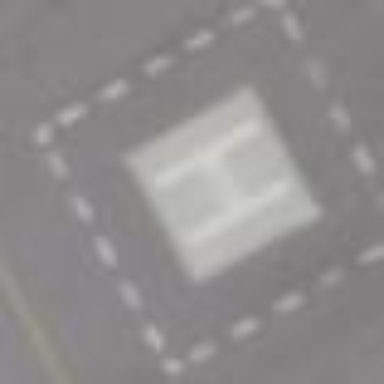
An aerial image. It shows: Image showing helipad at airport.